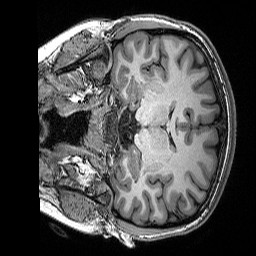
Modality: T1w
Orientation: coronal
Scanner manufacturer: siemens
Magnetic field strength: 3 T
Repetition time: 2.53 s
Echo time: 0.0033 s